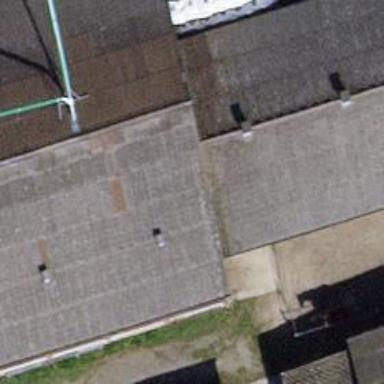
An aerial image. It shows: Building with tiled roof.